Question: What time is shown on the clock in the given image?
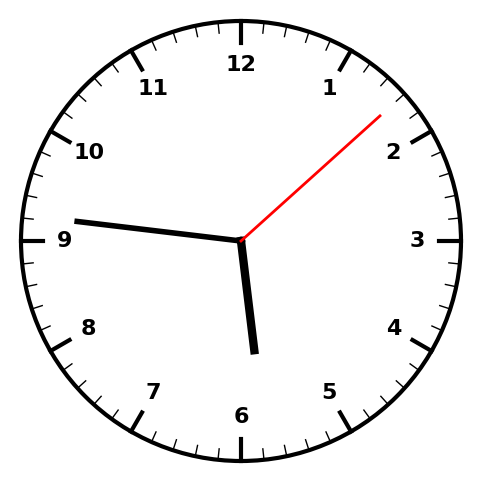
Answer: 05:46:08